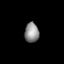
Tissue: prostate
Cell type: T cells
Senescence score: 0.7744
Nuclear area (px): 275
Mean DAPI intensity: 143.225